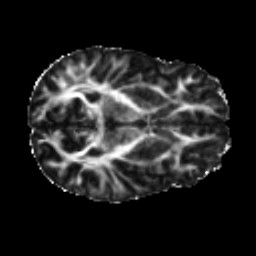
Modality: FA
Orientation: axial
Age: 29
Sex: male
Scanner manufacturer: ge
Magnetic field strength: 3 T
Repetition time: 7.8 s
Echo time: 0.0612 s